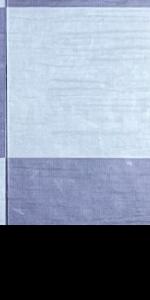
Label: Empty